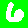
Digit: 6